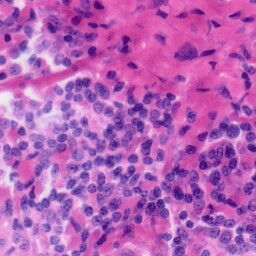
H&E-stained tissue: Tonsil